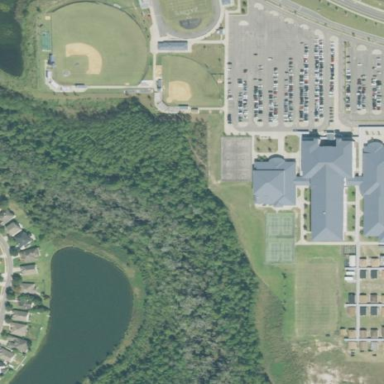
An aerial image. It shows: School.